Interaction volume radius: 5 \u00c5
Interaction volume height: 45 \u00c5
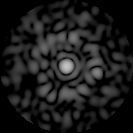
Disorder parameter: 0.8084